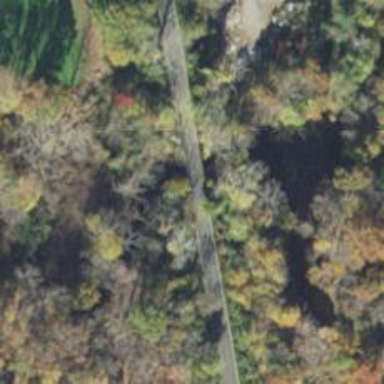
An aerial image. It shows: Asphalt cycleway on bridge.